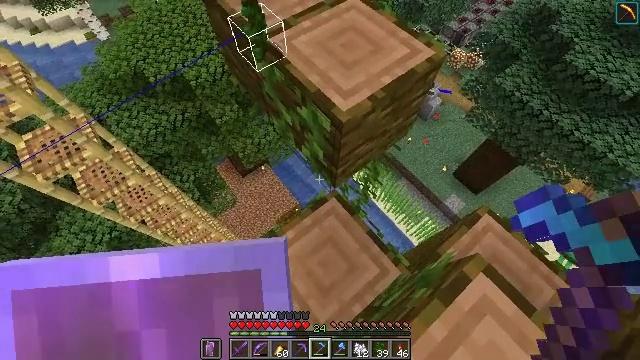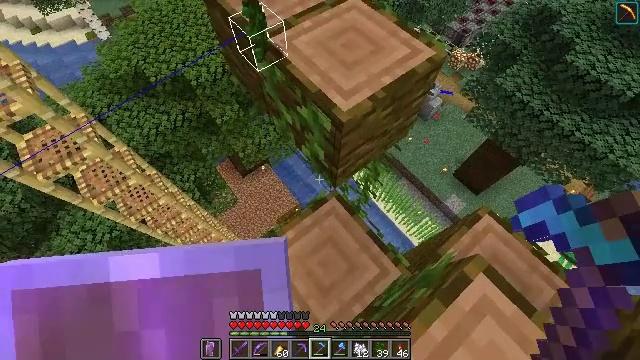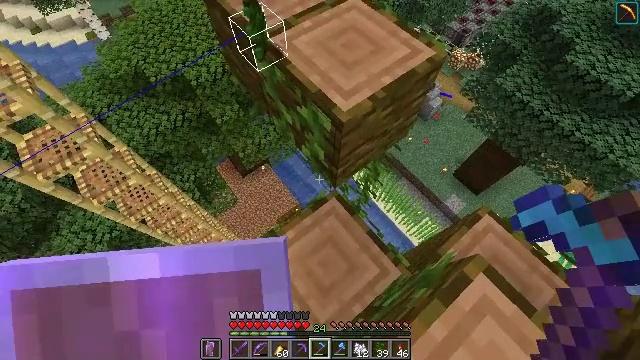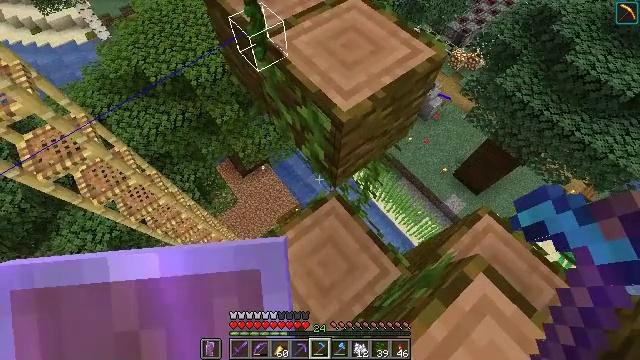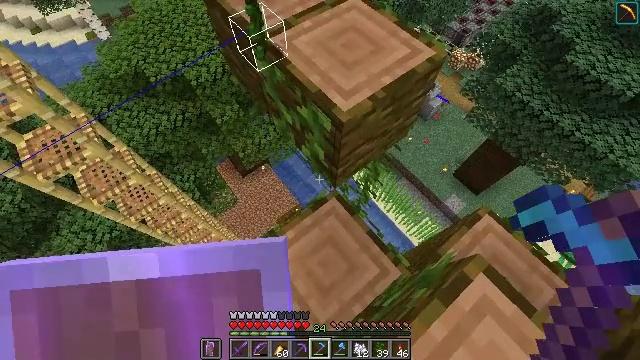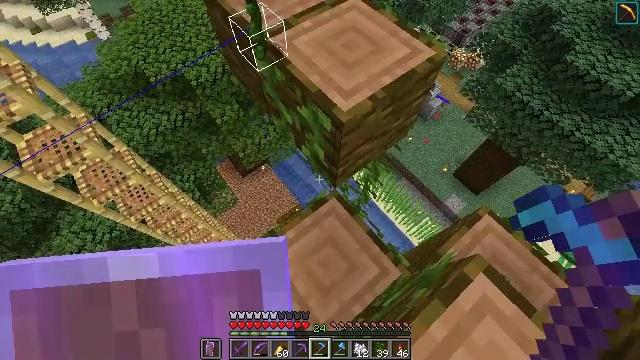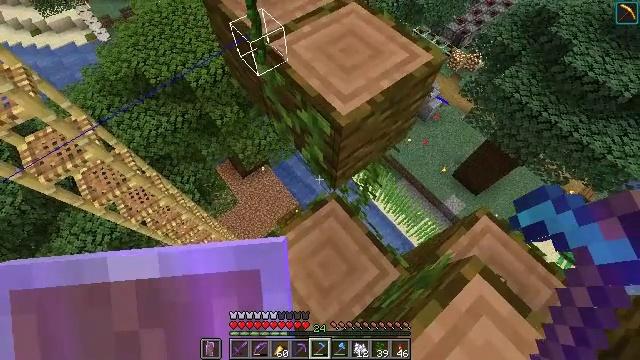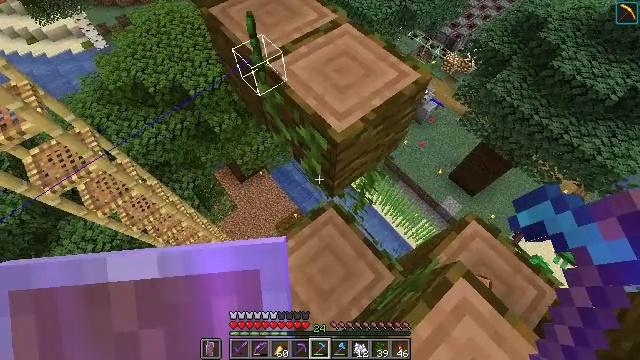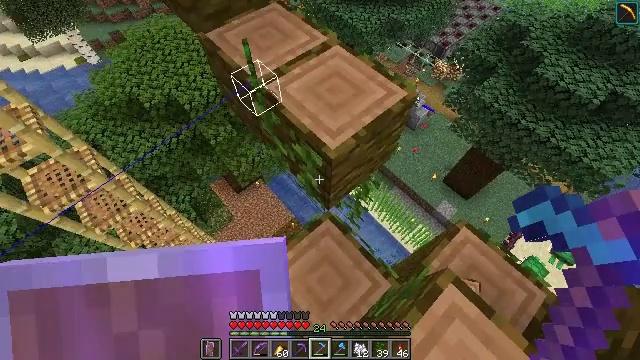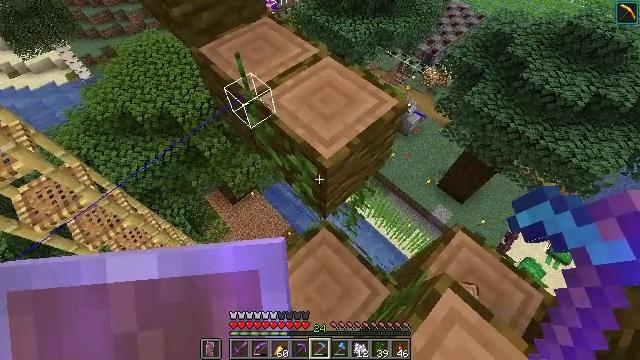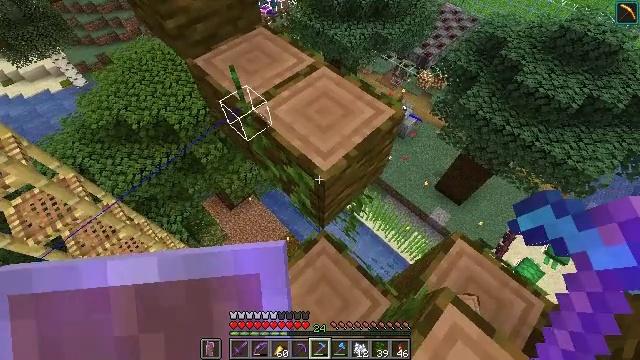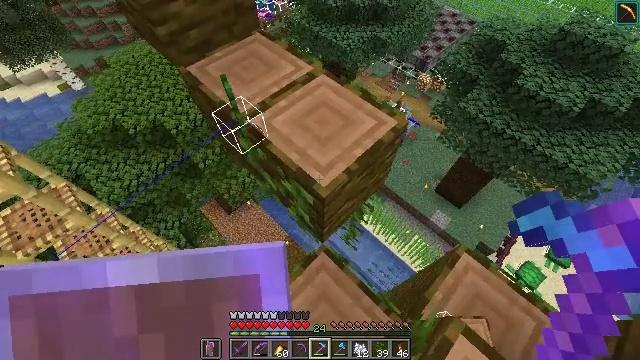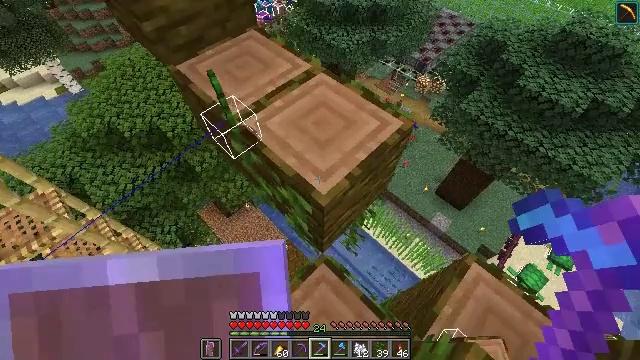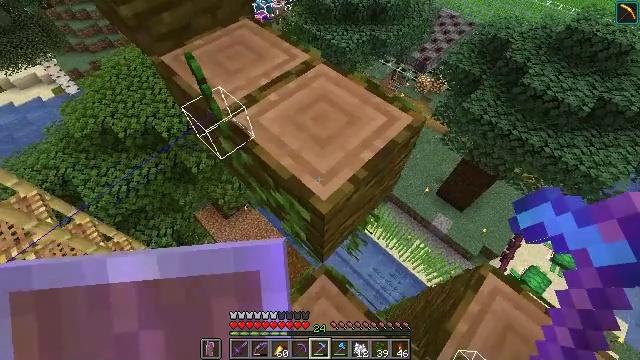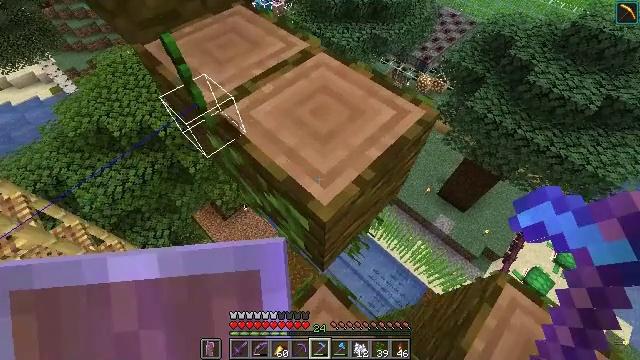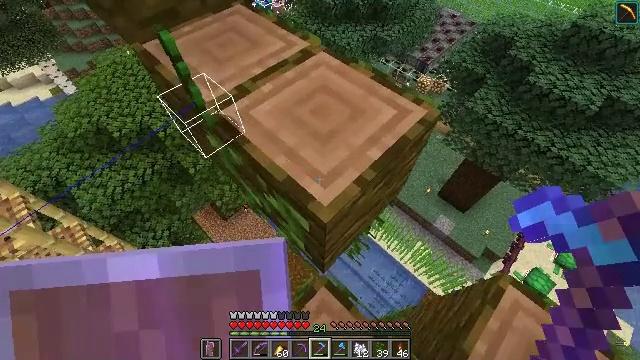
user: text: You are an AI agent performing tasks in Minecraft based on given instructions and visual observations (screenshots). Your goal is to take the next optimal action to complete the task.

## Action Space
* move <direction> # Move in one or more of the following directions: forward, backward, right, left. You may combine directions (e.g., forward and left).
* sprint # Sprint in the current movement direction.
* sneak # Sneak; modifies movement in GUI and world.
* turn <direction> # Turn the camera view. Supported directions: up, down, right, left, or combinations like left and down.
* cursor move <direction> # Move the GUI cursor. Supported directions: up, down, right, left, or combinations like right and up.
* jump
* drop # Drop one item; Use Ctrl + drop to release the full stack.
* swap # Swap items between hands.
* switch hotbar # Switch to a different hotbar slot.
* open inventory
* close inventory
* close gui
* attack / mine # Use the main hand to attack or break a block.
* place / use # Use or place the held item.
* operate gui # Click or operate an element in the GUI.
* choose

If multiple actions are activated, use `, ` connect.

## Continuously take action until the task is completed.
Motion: motion action
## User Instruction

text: Collect jungle leaves by breaking them.
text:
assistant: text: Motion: sneak
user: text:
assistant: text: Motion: sneak
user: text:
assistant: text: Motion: sneak
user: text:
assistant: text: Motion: sneak
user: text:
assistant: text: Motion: no_op
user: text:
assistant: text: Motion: no_op
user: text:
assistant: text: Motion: turn right
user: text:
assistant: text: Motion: turn right and up
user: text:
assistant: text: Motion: turn right and up
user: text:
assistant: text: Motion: move forward, turn right
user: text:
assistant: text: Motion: move forward
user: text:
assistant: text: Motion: move forward
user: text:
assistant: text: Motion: move forward
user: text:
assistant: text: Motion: no_op
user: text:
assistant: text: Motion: no_op
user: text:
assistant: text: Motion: no_op
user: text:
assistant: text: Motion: no_op
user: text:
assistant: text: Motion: no_op
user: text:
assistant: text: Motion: sneak
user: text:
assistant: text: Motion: move forward, sneak
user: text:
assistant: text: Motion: move forward, sneak, turn left and up
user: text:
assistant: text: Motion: move forward, sneak, jump
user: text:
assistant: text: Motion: move forward, sneak, jump
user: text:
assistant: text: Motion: move forward, sneak, jump
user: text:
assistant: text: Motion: move forward, sneak, jump
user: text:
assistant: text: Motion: move forward, sneak, turn right and up, jump
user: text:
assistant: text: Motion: move forward, sneak, turn right, jump
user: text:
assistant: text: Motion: move forward, sneak, jump
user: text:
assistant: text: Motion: move forward, sneak, jump
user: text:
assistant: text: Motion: move forward, sneak